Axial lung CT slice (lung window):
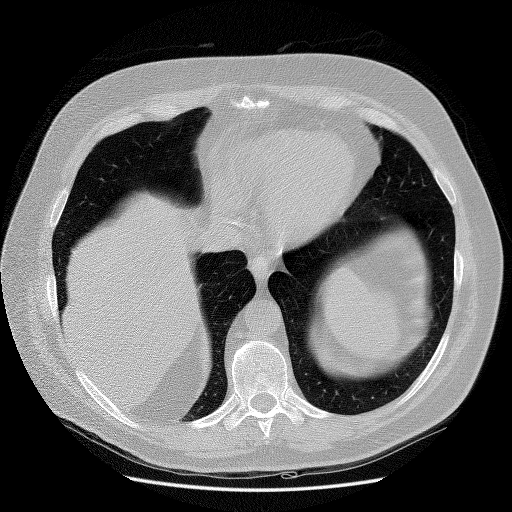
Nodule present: no